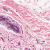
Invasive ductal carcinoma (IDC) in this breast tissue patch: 0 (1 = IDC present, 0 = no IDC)